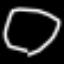
Label: octagon